Interaction volume radius: 5 \u00c5
Interaction volume height: 20 \u00c5
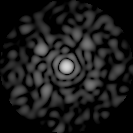
Disorder parameter: 0.819